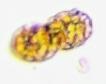
Label: Margalefidinium